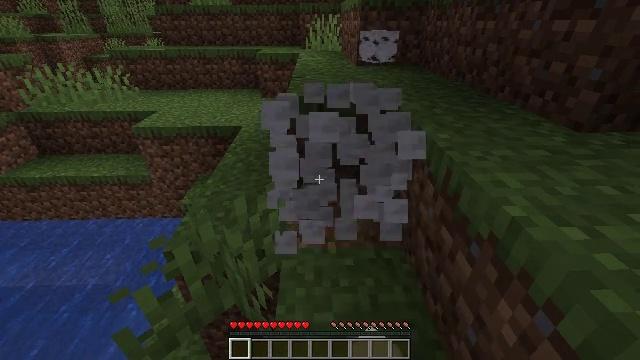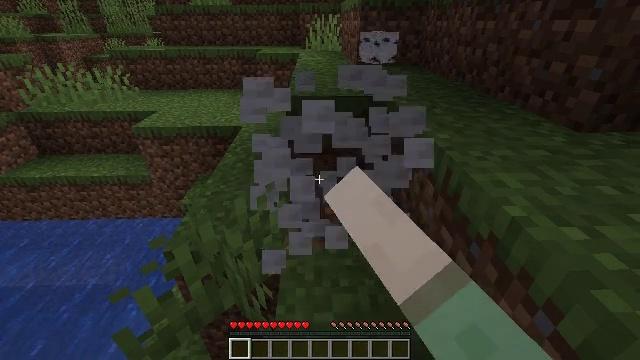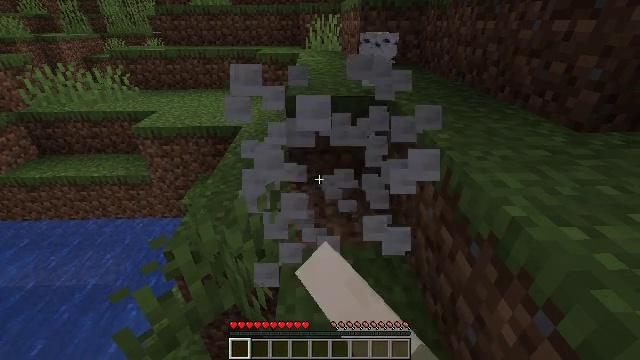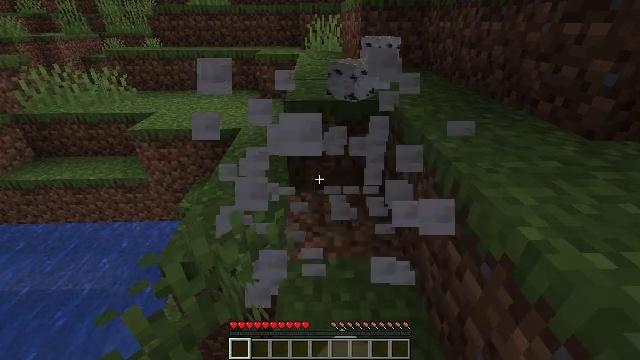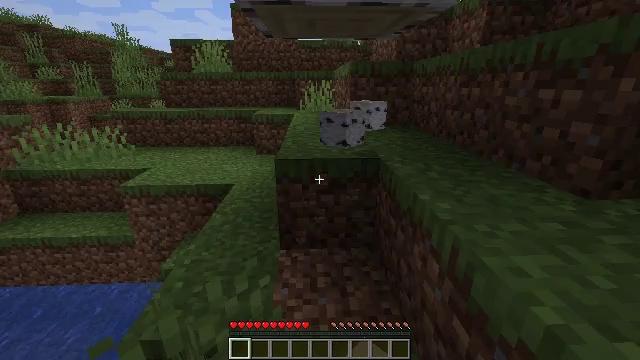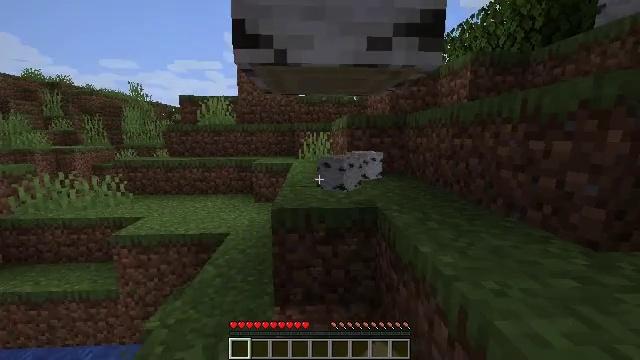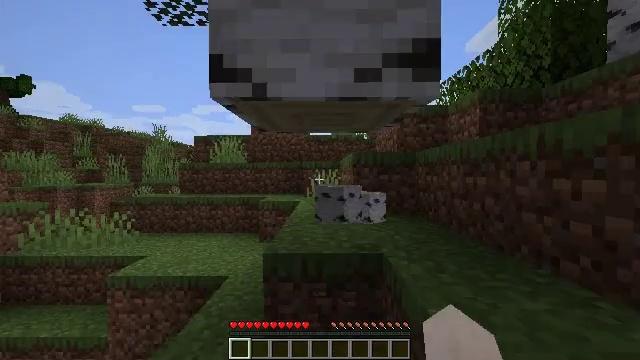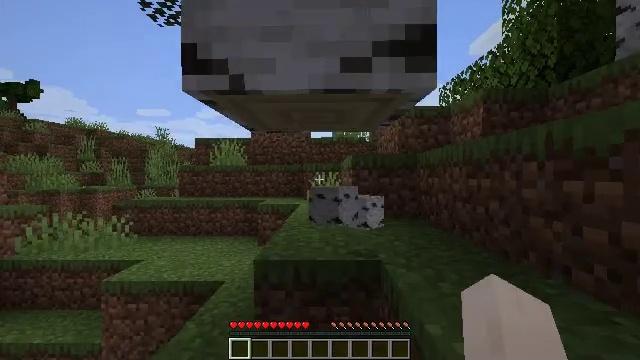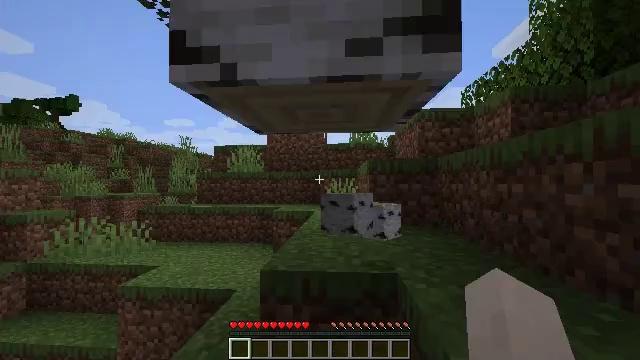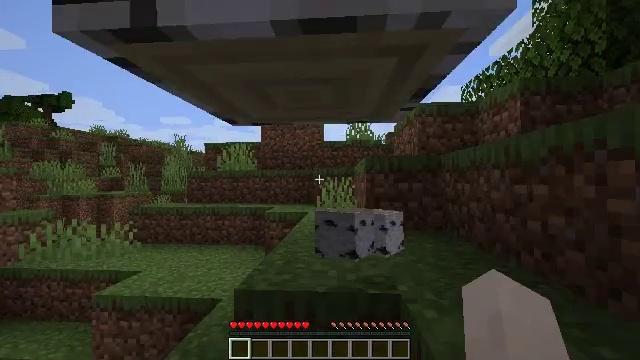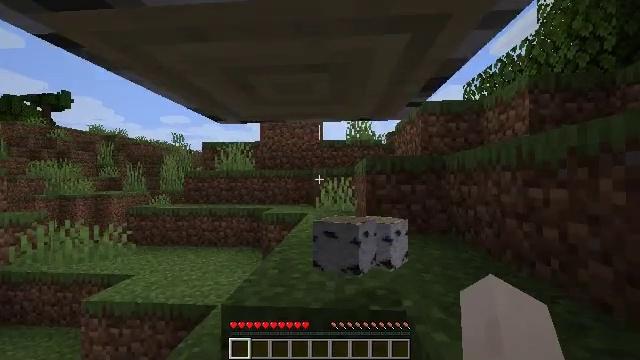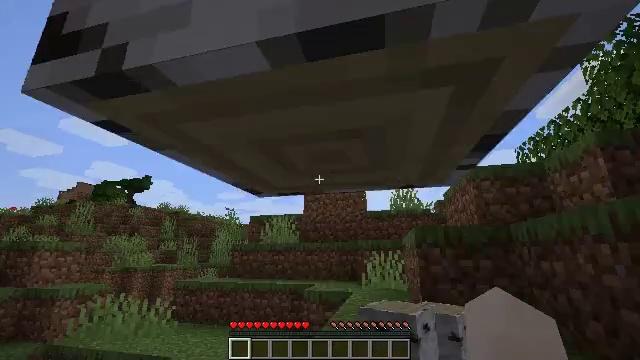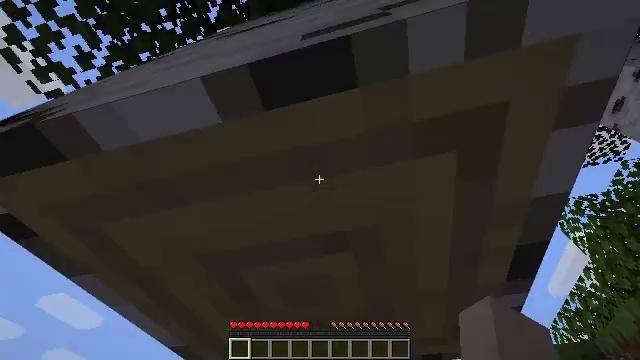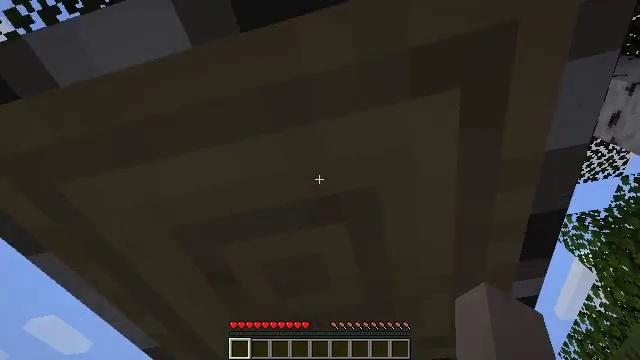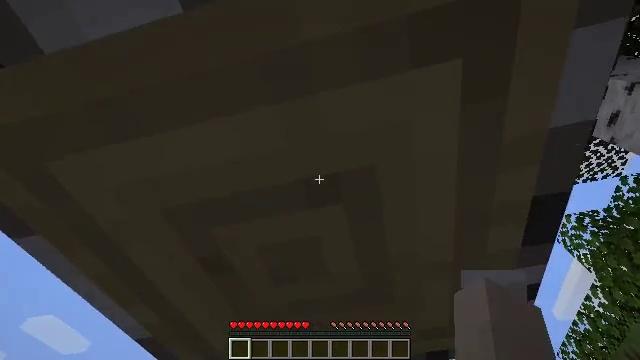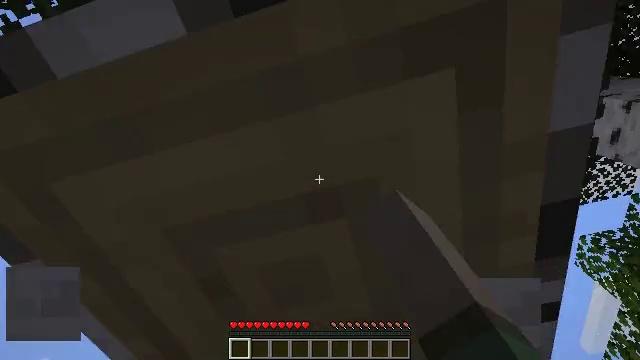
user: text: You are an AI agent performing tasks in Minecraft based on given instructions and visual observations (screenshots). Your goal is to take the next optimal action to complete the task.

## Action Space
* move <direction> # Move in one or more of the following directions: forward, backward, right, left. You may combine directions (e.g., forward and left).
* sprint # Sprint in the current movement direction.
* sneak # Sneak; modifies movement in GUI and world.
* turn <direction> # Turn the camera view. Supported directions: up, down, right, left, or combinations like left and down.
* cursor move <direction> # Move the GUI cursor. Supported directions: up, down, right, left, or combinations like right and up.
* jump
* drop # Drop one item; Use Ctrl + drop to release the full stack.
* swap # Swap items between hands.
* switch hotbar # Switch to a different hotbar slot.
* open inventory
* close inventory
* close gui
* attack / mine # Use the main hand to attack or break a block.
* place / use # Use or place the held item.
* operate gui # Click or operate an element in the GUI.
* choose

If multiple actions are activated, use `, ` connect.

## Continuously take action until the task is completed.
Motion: motion action
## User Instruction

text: Mine the birch log from the tree.
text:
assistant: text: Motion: attack / mine
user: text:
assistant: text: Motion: attack / mine
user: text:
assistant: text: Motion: move forward, attack / mine
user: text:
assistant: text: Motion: move forward and move right, turn up
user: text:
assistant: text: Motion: move forward and move right, turn up
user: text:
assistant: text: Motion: move forward and move right, turn left and up
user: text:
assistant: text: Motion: move forward
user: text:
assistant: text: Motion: move forward, turn left and up
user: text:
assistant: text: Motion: move forward
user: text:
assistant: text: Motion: move forward
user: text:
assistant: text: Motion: move forward, turn left and up
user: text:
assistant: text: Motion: turn up
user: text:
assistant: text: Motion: turn up
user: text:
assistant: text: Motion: attack / mine
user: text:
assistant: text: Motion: turn left and up, attack / mine
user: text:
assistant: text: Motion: turn left and up, attack / mine
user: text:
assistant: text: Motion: turn left and up, attack / mine
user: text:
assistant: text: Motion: attack / mine
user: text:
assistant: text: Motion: attack / mine
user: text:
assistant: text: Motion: attack / mine
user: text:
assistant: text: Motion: turn right and down, attack / mine
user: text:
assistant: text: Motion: turn right and down, attack / mine
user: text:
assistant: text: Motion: attack / mine
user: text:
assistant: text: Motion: attack / mine
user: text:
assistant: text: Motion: attack / mine
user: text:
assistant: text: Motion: attack / mine
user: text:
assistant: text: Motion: attack / mine
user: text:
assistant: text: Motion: attack / mine
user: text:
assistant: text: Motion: attack / mine
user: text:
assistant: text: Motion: attack / mine